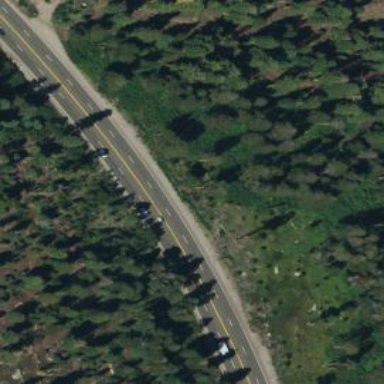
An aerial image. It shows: Asphalt road designated as trunk highway.